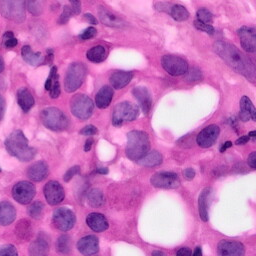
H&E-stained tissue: Pancreatic